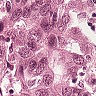
Metastatic tissue present: yes